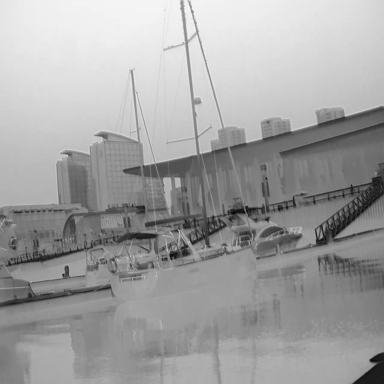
There are three canoes in the infrared image.